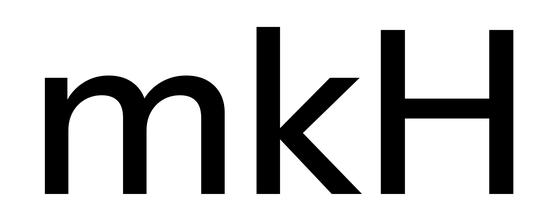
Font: InstrumentSans_Medium